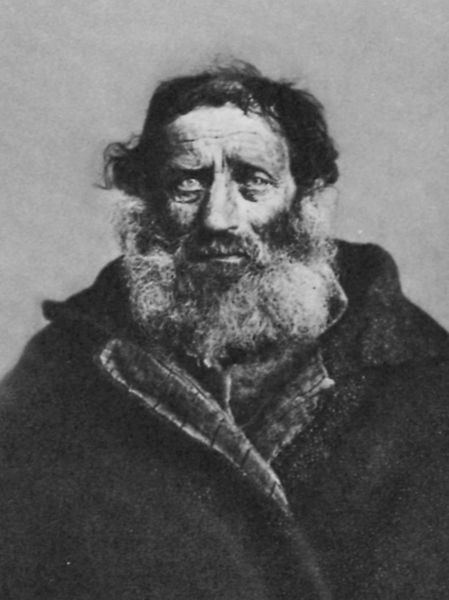
Titel: Porträt
Künstler: Russischer Photograph
Standort: London
Institution: Royal Anthropological Institute
Schlagwörter: himmel, kopf, mann, umhang, weiß, grob, grau, haar, hintergrund, licht, mund, nase, ohr, schwarz, stirn, blick, schal, alt, bart, jacke, wand, arm, augen, bärtig, falten, gesicht, kleidung, kragen, mensch, pelz, trauer, vollbart, bildnis, herr, portrait, porträt, schauen, kalt, wind, einsam, auge, gewand, haare, kutte, mantel, stoff, decke, augenbrauen, brustbild, frontal, locken, ohren, traurig, wangen, alter mann, russland, winter, angst, wild, dick, falte, asketisch, realistisch, ernst, brauen, faltig, maler, nachdenken, revers, selbstporträt, bauer, foto, fotografie, photographie, alter, blind, greis, denken, kälte, schwarz weiss, radierung, furcht, selbstbildnis, stirnfalten, zille, photo, pelzmantel, wintermantel, eingefallen, wangenknochen, runzeln, kraus, firsur, neutral, gerunzelt, russe, armut, fotographie, schief, aufnahme, fotogarfie, schwar, filz, dreckig, mager, grauer star, verwirrt, sinnen, rauschebart, schmutzig, ungepflegt, nadar, bergsteiger, schwazr, armer, stirnrunzeln, wollmantel, vintage, schulterstück, sander, pionier, mantelkragen, sibirien, august sander, dicker mantel, filzmantel, penner, runzelig, wirres haar, wolldecke, zerzaust, zugewachsen, loden, pel, lumiere, glasauge, eind, d, wollmante, 2 augenfarben, mantel wild